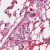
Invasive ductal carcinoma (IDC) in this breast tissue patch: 0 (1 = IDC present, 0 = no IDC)